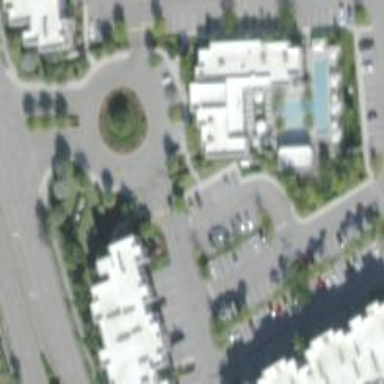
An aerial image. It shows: Parking space.